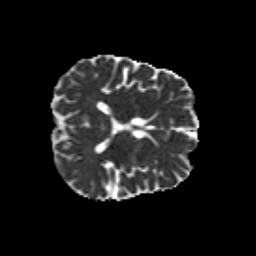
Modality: MD
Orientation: axial
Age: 50
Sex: male
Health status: healthy
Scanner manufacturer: siemens
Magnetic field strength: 3 T
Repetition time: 10.8 s
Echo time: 0.082 s